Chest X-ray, PA view. Patient: 66 years old, sex M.
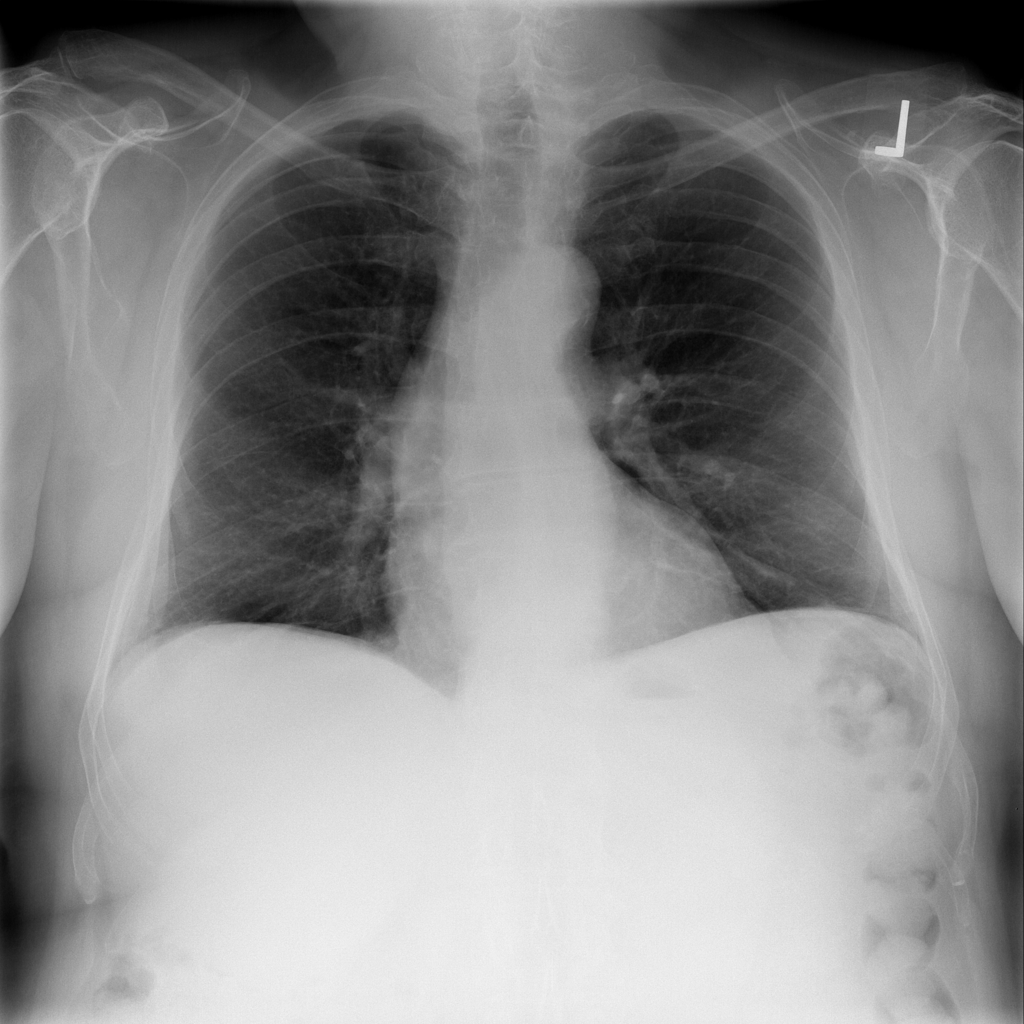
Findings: No Finding